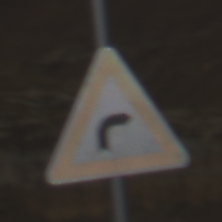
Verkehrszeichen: KurveRechts
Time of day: Midday
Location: Outdoor (Nature)
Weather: Clear
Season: NotSpecified
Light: Natural